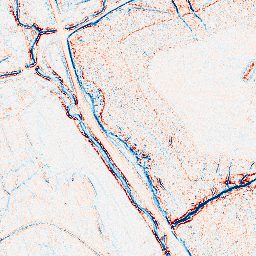
Category: edge_preserving
Decomposition family: anisotropic_diffusion
Decomposition parameters: iterations: 10
kappa: 50
gamma: 0.05
Upsampling method: cubic_catmull_rom
Upsampling parameters: scale: 2
Upsampling scale: 2